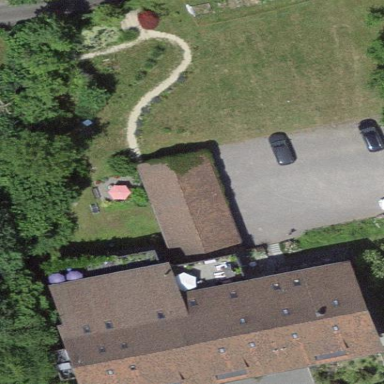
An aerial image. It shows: Building with tile roof.